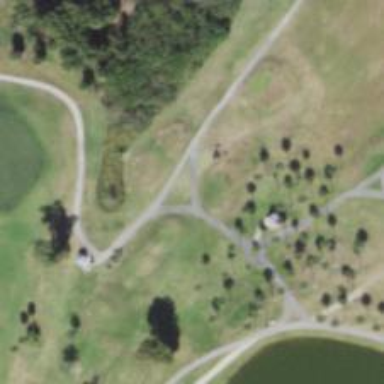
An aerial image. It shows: Path for both roads and golfers.